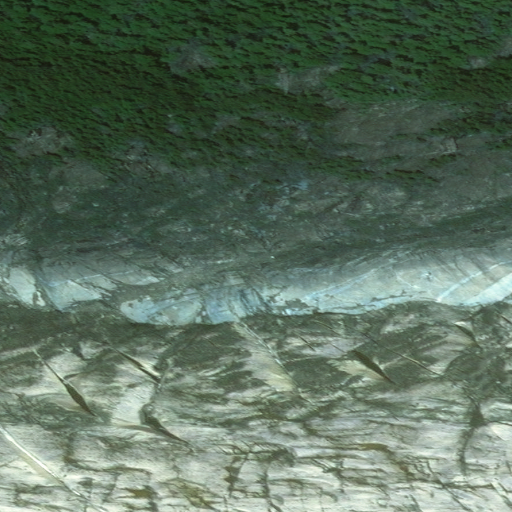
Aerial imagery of mountains in Alaska named Buddington Range containing only unknown